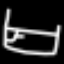
Label: bed